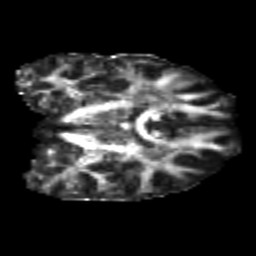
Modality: FA
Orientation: coronal
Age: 24
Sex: male
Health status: healthy
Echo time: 0.074 s